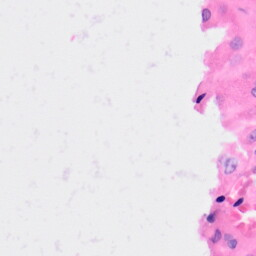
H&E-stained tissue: Kidney